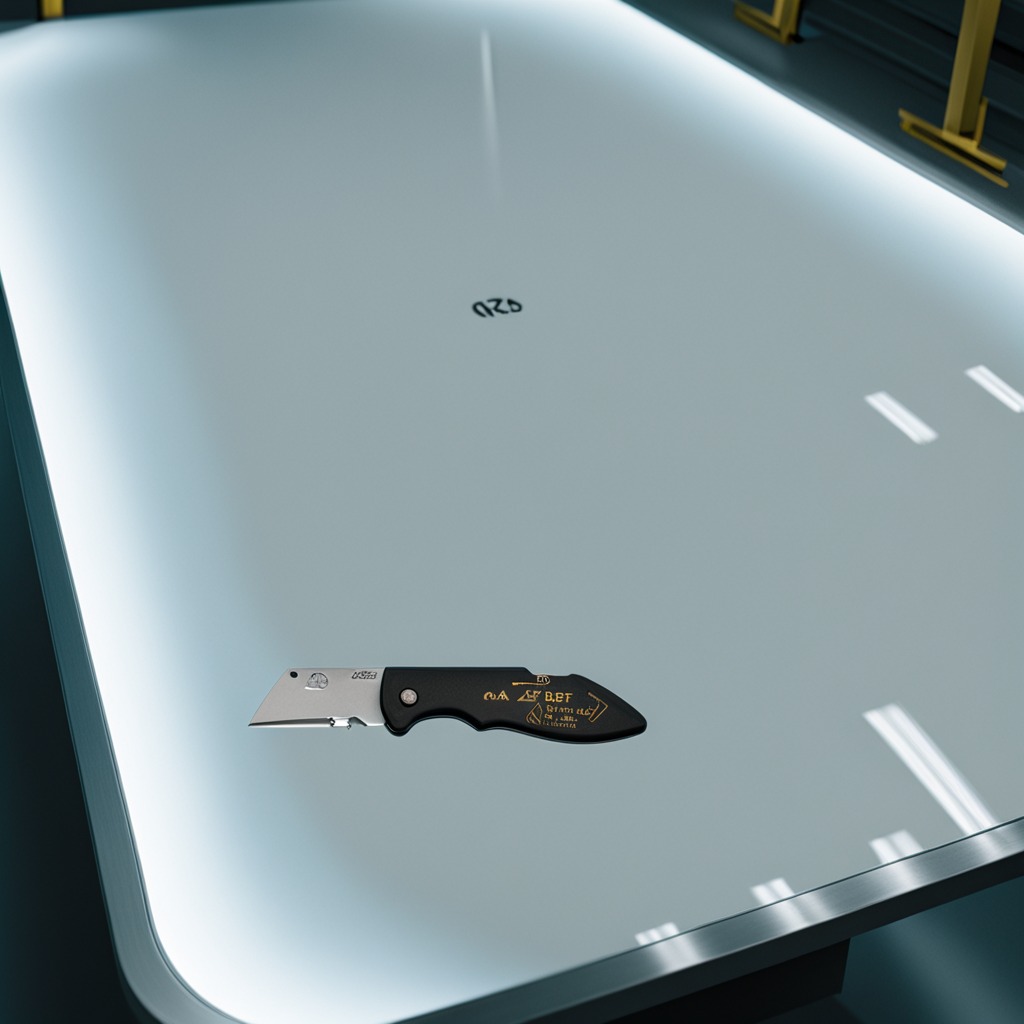
A utility knife is lying on a high-gloss table in a ship maintenance bay industrial lighting.